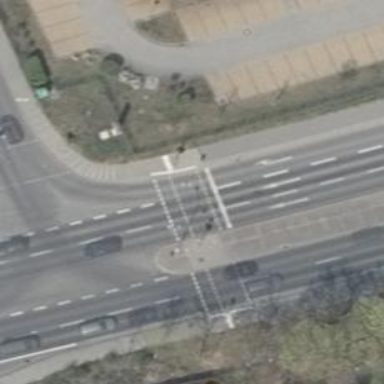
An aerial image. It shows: Road crossing with traffic signals and central island.